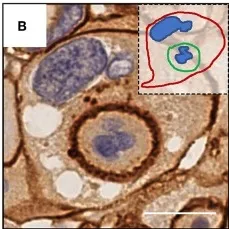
Complex morphologies of CIC structures. (B) abnormal nucleus of the outer cell.
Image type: pathology (immunostaining)